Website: crate-barrel
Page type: billing-address
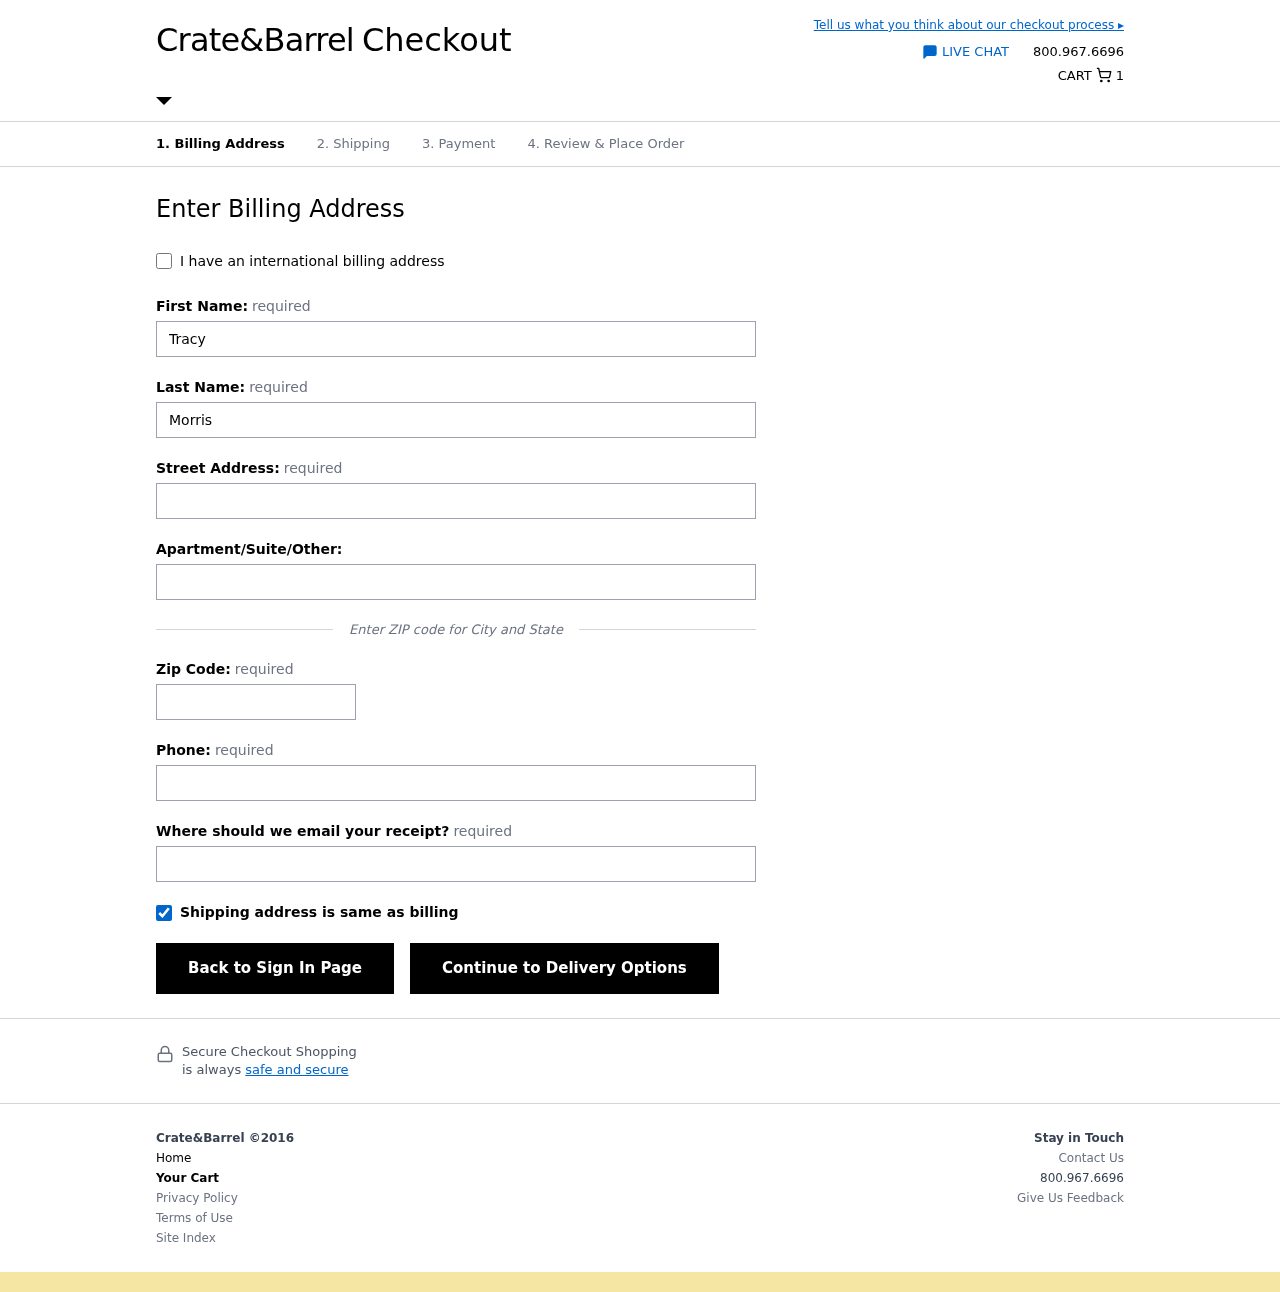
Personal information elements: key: PII_EMAIL
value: tracy.morrison@gmail.com
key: PII_FIRSTNAME
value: Tracy
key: PII_LASTNAME
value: Morrison
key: PII_PHONE
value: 4214073977
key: PII_POSTCODE
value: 05088
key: PII_STREET
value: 3401 Burke Mountain Apt. 936
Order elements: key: ORDER_NUM_ITEMS
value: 1